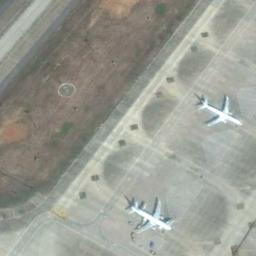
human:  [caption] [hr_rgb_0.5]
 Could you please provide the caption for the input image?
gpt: Two airplanes are parked on the runway beside the grass .

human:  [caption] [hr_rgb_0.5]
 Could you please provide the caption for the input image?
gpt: Two white planes parked in the open space in front of the lawn .

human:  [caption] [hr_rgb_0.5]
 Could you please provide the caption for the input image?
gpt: There are two planes of different sizes on a clearing, With a runway next to the plane .

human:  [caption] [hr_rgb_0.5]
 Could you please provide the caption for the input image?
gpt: Two planes parked on the airport and the lawn behind them .

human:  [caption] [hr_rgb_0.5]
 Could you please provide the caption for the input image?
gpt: Two planes are in the clearing next to the grass .